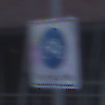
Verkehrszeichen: BeginnFahrradstrasse
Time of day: SunriseSunset
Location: Outdoor (Urban)
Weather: Clear
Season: NotSpecified
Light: Natural